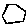
Label: hexagon